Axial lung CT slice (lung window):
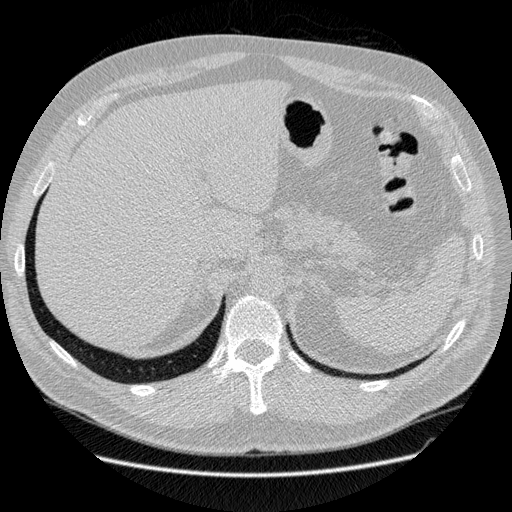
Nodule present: no